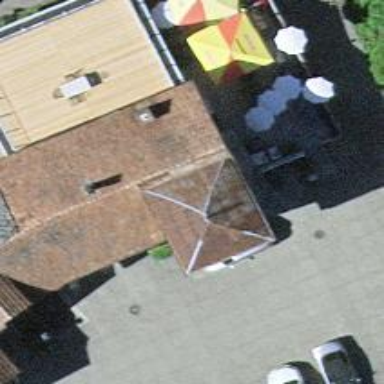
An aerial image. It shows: Restaurant.